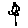
Label: flower